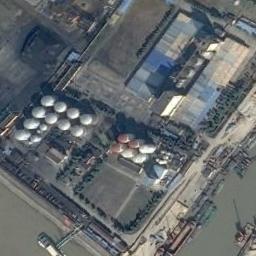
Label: storage_tank